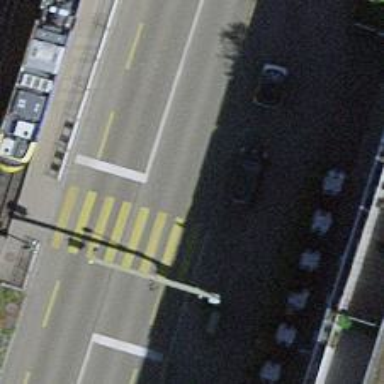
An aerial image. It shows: Uncontrolled zebra crossing on the road.